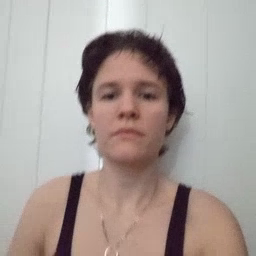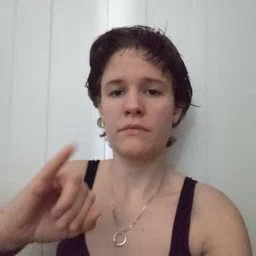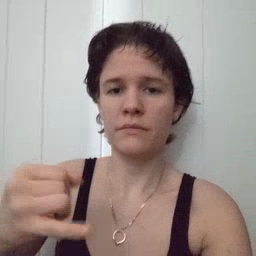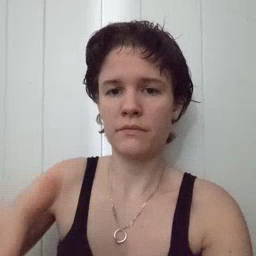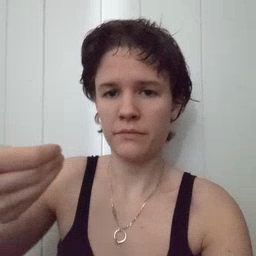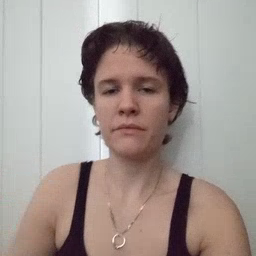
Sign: jeans